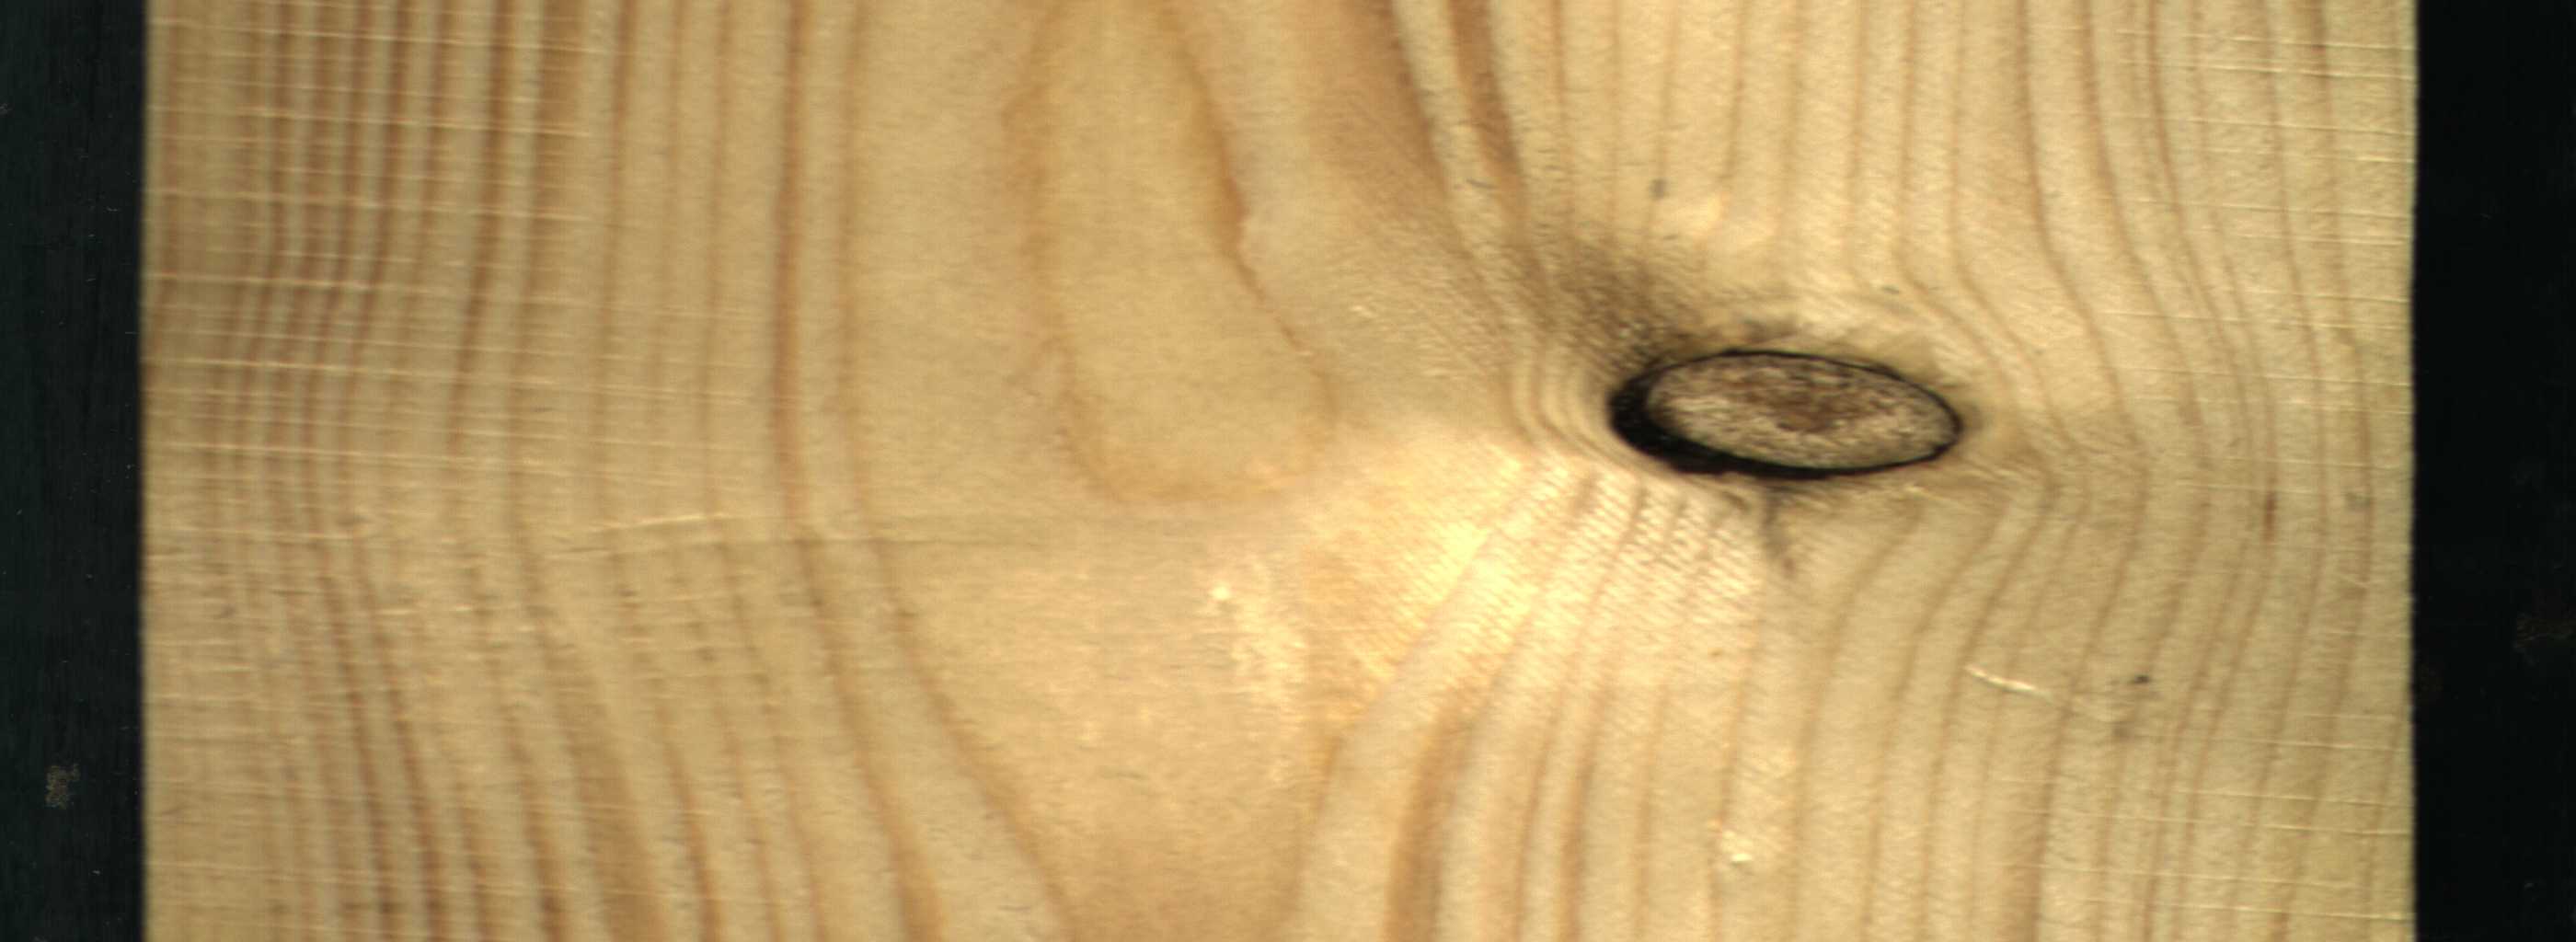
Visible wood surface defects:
Dead_Knot